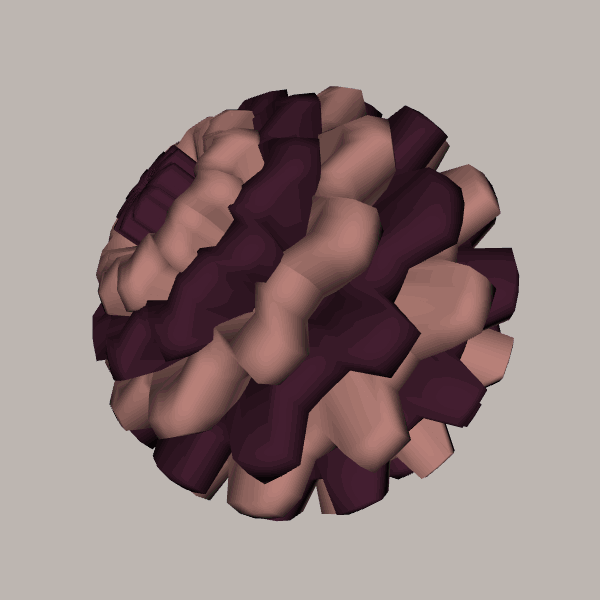
Background: light